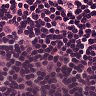
Metastatic tissue present: no